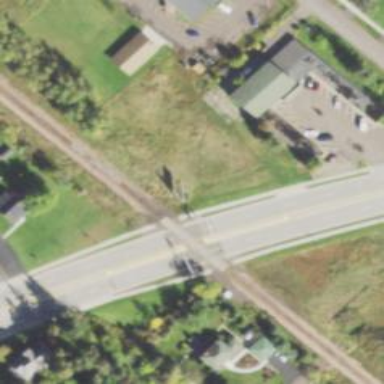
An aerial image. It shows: Railway level crossing.